Question: I have a datagrid where the I have overridden the row style and control template for some custom theming. For the sake of example, I have put a rectangle (height: 1, fill: red) above each row. Like the image on the left here -

Here is the control template that does this, I have simply added a red rectangle to the default template.
'''
<ControlTemplate TargetType="{x:Type DataGridRow}">
<Border x:Name="DGR_Border" BorderBrush="{TemplateBinding BorderBrush}" BorderThickness="{TemplateBinding BorderThickness}" Background="{TemplateBinding Background}" SnapsToDevicePixels="True">
<SelectiveScrollingGrid>
<SelectiveScrollingGrid.ColumnDefinitions>
<ColumnDefinition Width="Auto"/>
<ColumnDefinition Width="Auto"/>
<ColumnDefinition Width="*"/>
</SelectiveScrollingGrid.ColumnDefinitions>
<SelectiveScrollingGrid.RowDefinitions>
<RowDefinition Height="*"/>
<RowDefinition Height="Auto"/>
</SelectiveScrollingGrid.RowDefinitions>
**<Rectangle Grid.Row="0" Fill="Red" Height="1" VerticalAlignment="Top" Grid.ColumnSpan="2"/>**
<DataGridCellsPresenter Grid.Row="1" Grid.Column="1" ItemsPanel="{TemplateBinding ItemsPanel}" SnapsToDevicePixels="{TemplateBinding SnapsToDevicePixels}"/>
<DataGridDetailsPresenter Grid.Column="1" Grid.Row="2" SelectiveScrollingGrid.SelectiveScrollingOrientation="{Binding AreRowDetailsFrozen, ConverterParameter={x:Static SelectiveScrollingOrientation.Vertical}, Converter={x:Static DataGrid.RowDetailsScrollingConverter}, RelativeSource={RelativeSource AncestorType={x:Type DataGrid}}}" Visibility="{TemplateBinding DetailsVisibility}"/>
<DataGridRowHeader Grid.RowSpan="3" SelectiveScrollingGrid.SelectiveScrollingOrientation="Vertical" Visibility="{Binding HeadersVisibility, ConverterParameter={x:Static DataGridHeadersVisibility.Row}, Converter={x:Static DataGrid.HeadersVisibilityConverter}, RelativeSource={RelativeSource AncestorType={x:Type DataGrid}}}"/>
</SelectiveScrollingGrid>
</Border>
</ControlTemplate>
'''
But say I want it to look like the image on the right...where there is no red rectangle for the first row. How would I go about doing that?
I have run into this issue a few times since while Ive been theming with WPF - I have another issue with TabItem Headers, in that I need the first tab to look differently than the rest. With CSS or jquery there are selectors specifically for this purpose when working on websites. Im writing a WPF desktop application and I can't see how to do it from a xaml/C# perspective. Anyone know?
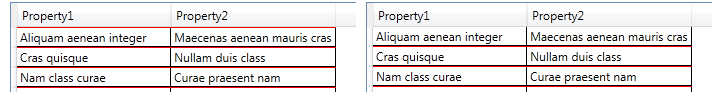
Answer: You can try using a <URL>, if it is 'null' you have the first row.
'DataGridCells''PreviousData'